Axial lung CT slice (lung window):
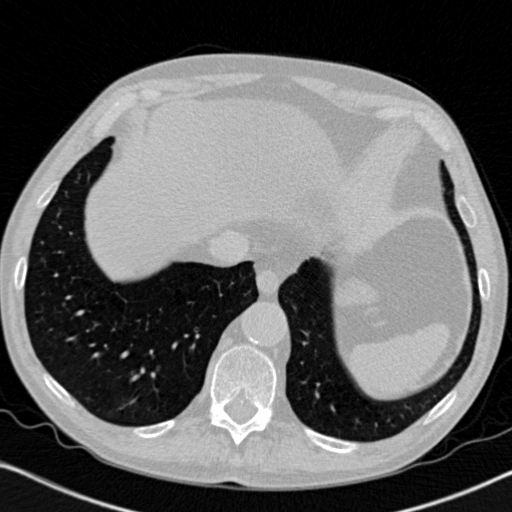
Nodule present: no